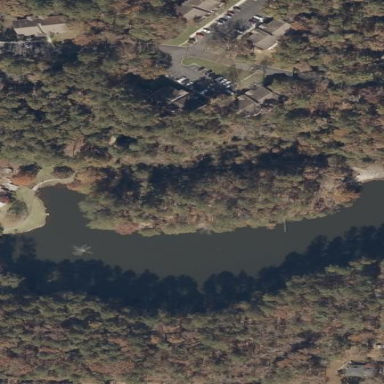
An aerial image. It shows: Pond surrounded by natural water.